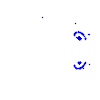
Particle: proton